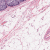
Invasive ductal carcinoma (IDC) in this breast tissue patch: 0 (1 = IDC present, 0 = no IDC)